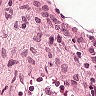
Metastatic tissue present: no